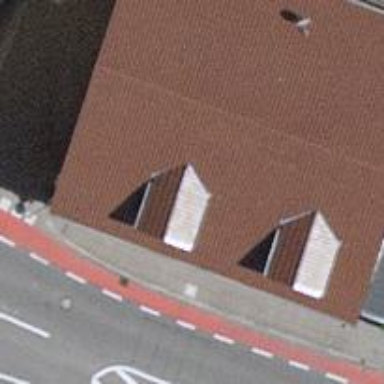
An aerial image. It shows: Restaurant.